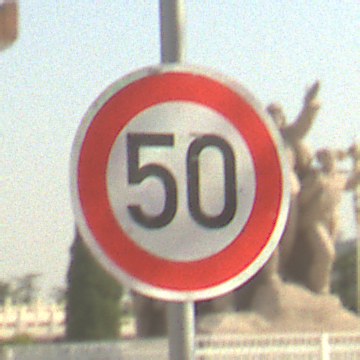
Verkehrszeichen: Geschwindigkeit50
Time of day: MorningAfternoon
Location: Outdoor (Suburban)
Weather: Clear
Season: NotSpecified
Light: Natural